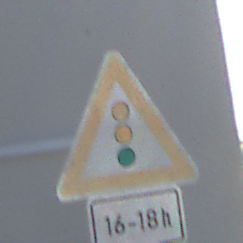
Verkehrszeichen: Lichtzeichenanlage
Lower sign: ZeitangabenOhneBeschraenkungAufWochentage1
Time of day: MorningAfternoon
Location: Outdoor (Urban)
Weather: Clear
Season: NotSpecified
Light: Natural